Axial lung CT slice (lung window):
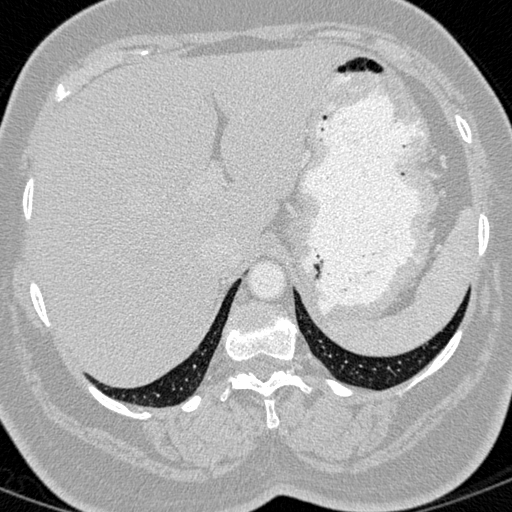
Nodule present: no